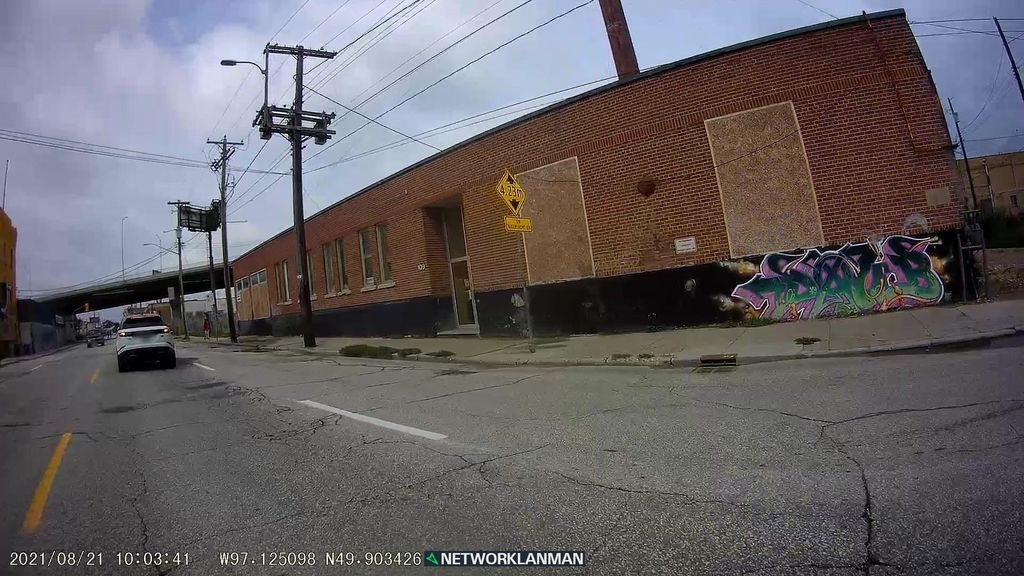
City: winnipeg